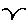
Label: bird